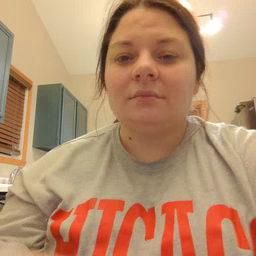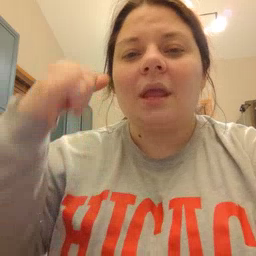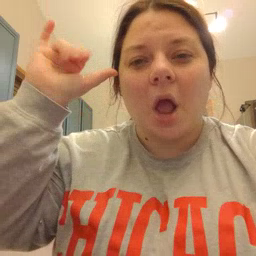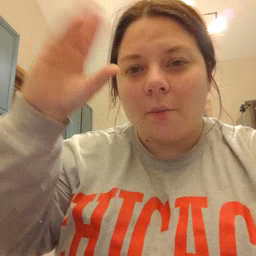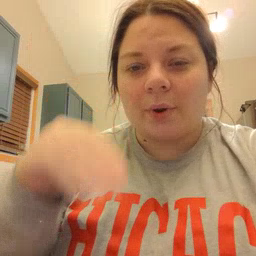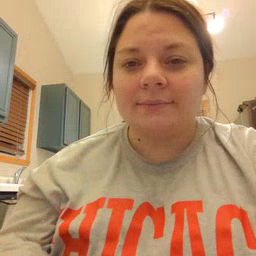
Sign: cowboy